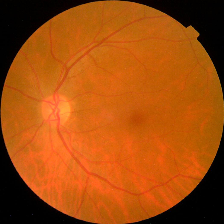
Diabetic retinopathy grade: No DR